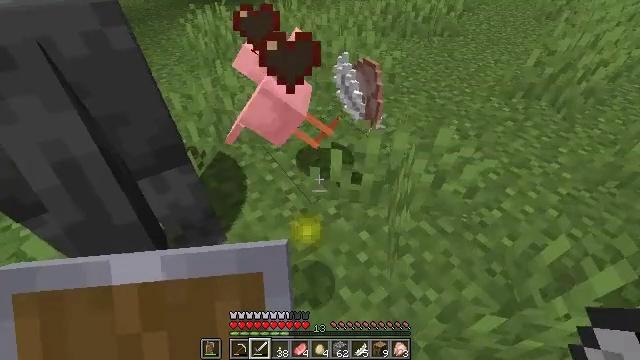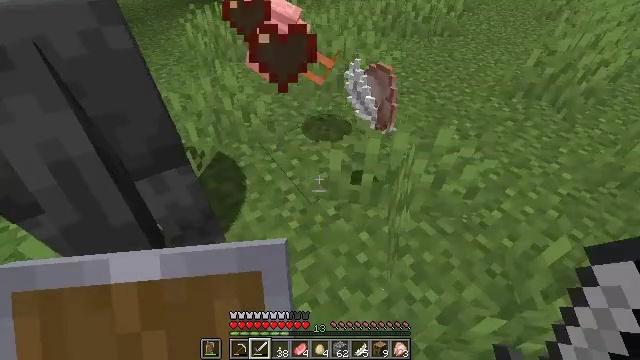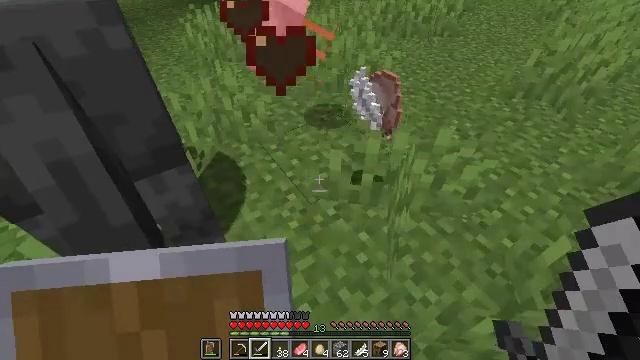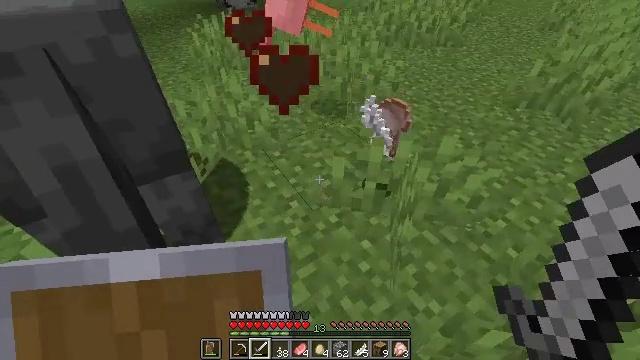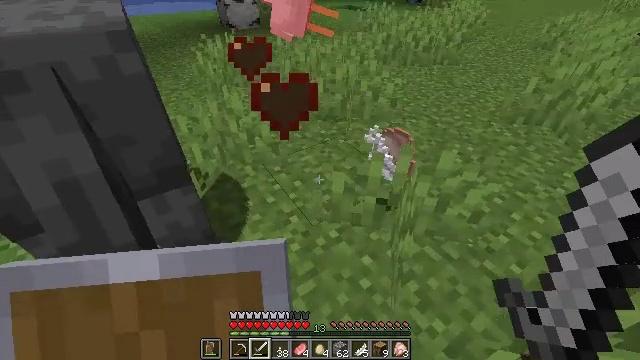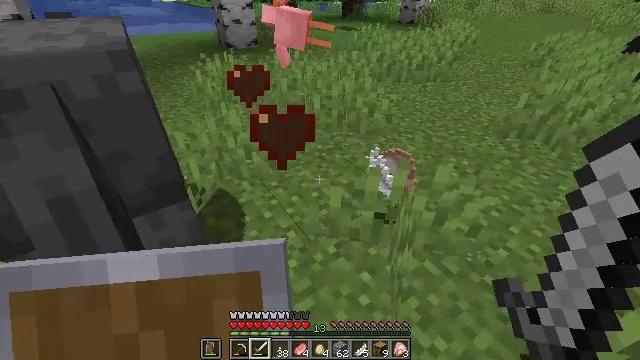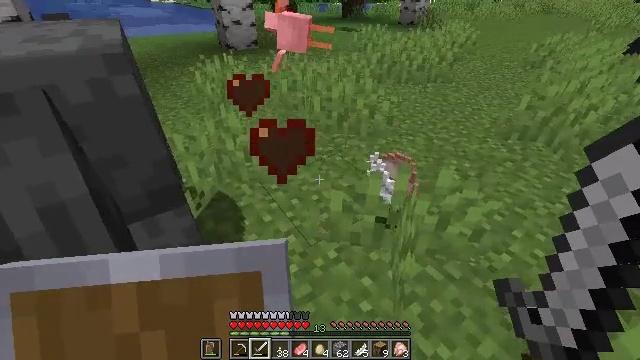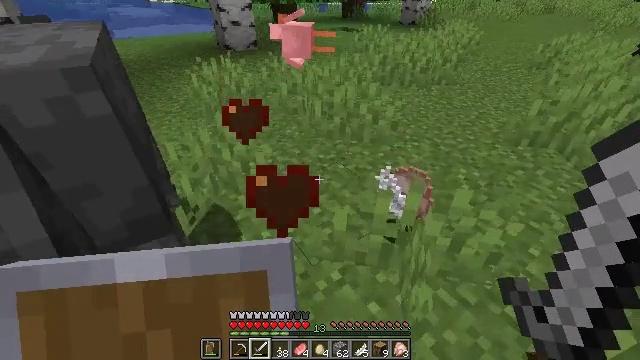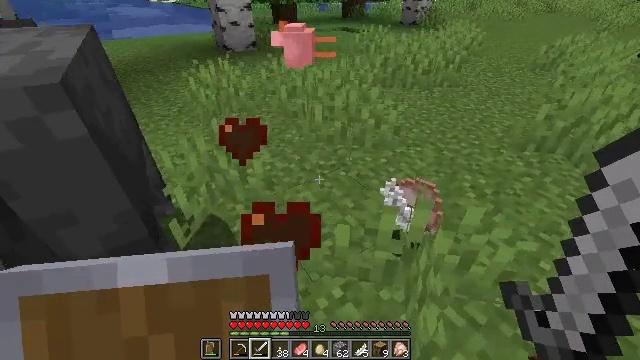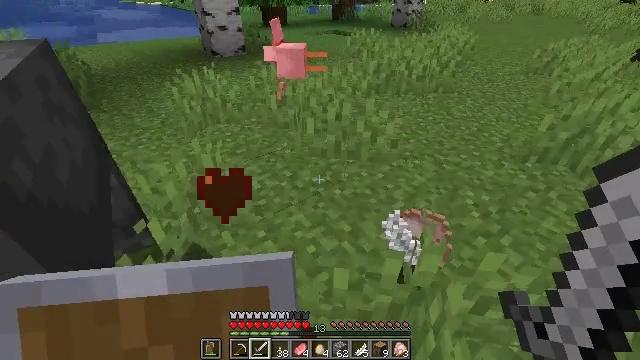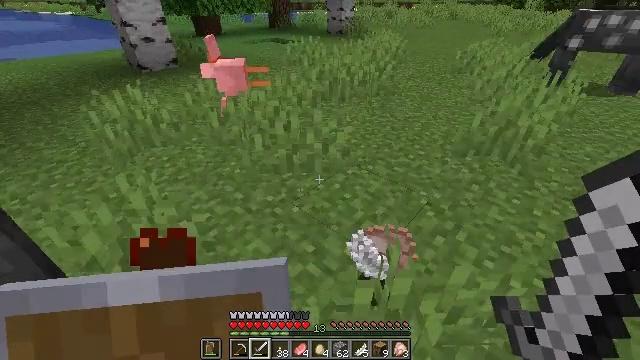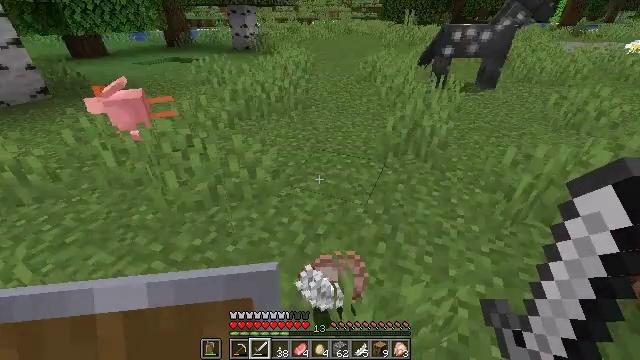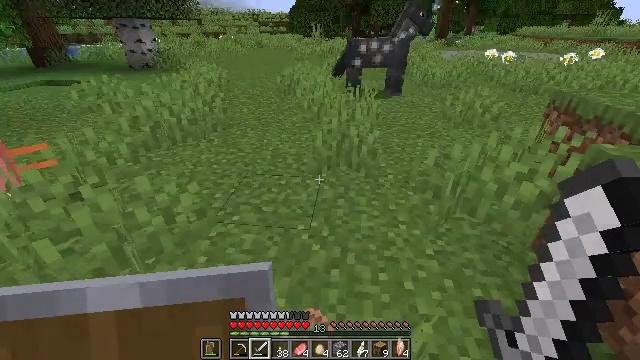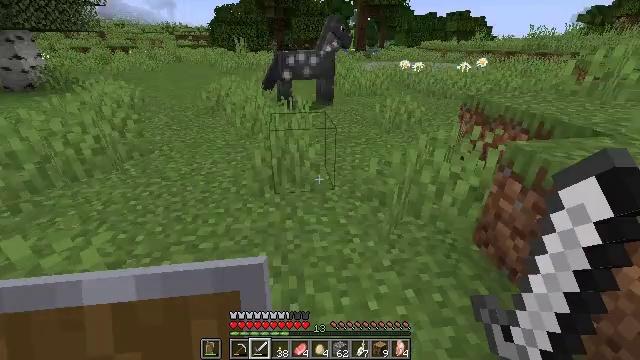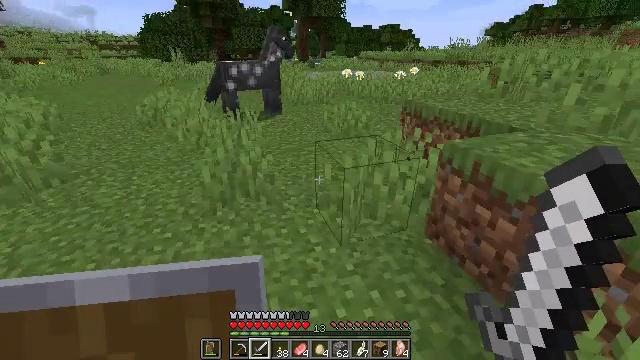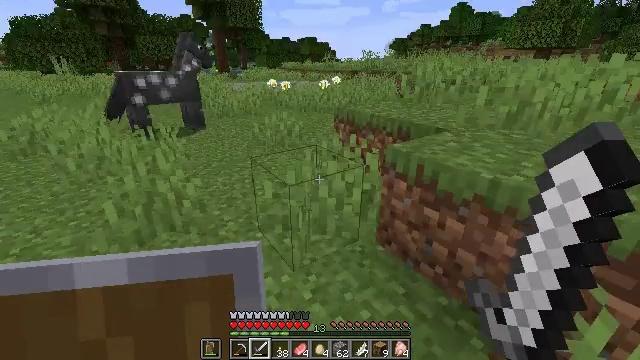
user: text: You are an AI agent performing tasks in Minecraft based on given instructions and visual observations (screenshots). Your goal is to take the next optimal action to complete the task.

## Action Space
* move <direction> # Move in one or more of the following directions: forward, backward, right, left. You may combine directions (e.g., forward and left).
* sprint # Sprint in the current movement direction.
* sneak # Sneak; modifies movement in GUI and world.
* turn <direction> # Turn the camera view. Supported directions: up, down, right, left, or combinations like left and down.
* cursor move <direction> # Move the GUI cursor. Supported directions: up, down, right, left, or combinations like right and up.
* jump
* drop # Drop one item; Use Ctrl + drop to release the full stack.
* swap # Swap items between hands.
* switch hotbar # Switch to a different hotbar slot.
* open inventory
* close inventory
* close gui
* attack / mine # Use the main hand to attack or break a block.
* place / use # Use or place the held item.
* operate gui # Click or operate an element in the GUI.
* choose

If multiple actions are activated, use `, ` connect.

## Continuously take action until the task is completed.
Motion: motion action
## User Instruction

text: Hunt a chicken.
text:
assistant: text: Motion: no_op
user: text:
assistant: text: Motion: no_op
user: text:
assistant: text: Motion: turn up
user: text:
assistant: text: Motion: turn up
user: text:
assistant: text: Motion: turn up
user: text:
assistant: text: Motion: move forward
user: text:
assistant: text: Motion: move forward
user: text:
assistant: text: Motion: move forward
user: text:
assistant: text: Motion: move forward, turn right
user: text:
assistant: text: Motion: move forward, turn right and up
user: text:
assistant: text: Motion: move forward, turn right and up
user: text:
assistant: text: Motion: move forward, turn right and up
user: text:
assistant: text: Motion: move forward, turn right and up
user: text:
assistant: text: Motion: move forward, turn right and up
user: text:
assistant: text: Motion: move forward, turn right and up
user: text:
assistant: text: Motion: turn right and up
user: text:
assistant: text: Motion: turn right and up
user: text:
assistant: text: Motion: turn right and up
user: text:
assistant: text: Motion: move forward
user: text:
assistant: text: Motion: move forward, sprint
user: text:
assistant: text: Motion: move forward, sprint
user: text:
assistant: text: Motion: move forward, sprint
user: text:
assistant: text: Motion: move forward, sprint
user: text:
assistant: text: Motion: move forward, sprint, jump
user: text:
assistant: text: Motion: move forward, sprint, jump
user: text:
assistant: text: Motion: move forward, sprint, turn left, jump
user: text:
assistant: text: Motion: move forward, sprint, jump
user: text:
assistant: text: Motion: move forward, sprint, jump
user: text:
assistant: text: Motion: move forward, sprint, jump
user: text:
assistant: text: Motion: move forward, sprint, turn left, jump